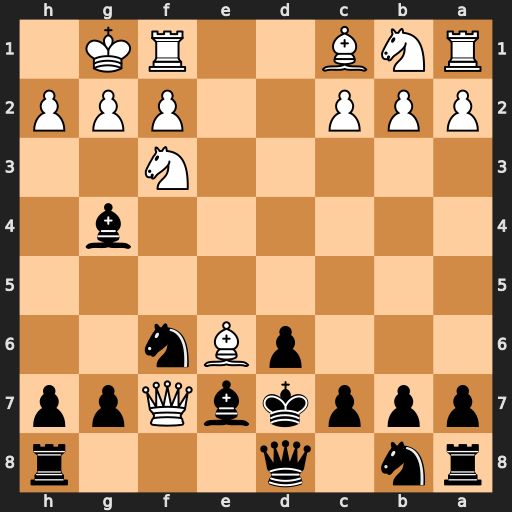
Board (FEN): rn1q3r/pppkbQpp/3pBn2/8/6b1/5N2/PPP2PPP/RNB2RK1
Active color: b
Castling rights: -
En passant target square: -
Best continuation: Bxe6 Ne5+ dxe5